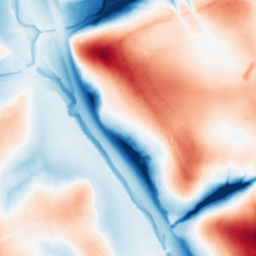
Category: edge_preserving
Decomposition family: guided
Decomposition parameters: radius: 32
eps: 0.1
Upsampling method: cubic_mitchell
Upsampling parameters: scale: 2
Upsampling scale: 2